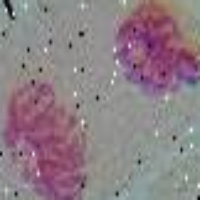
Label: telophase